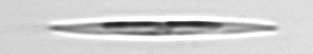
Label: pennate_Pseudo-nitzschia